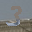
Label: 3